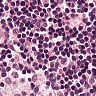
Metastatic tissue present: no